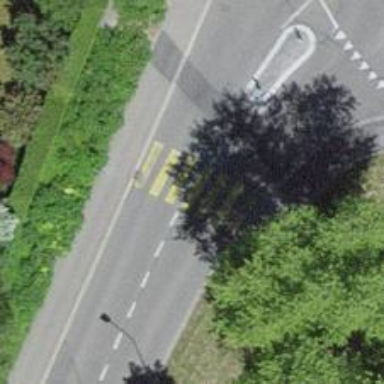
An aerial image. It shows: Marked crossing on the road.